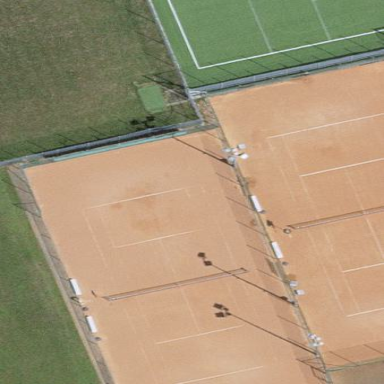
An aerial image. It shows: Tennis court on the leisure land pitch.